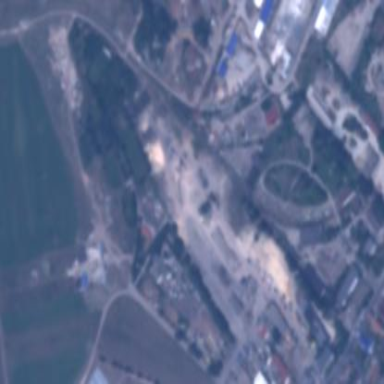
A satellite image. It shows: Scrap yard located in industrial area.